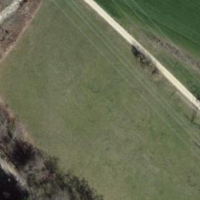
EUNIS habitat code: 52
Species observed at this site:
Lamium galeobdolon